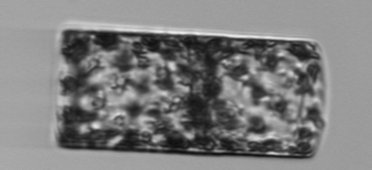
Label: Guinardia_flaccida